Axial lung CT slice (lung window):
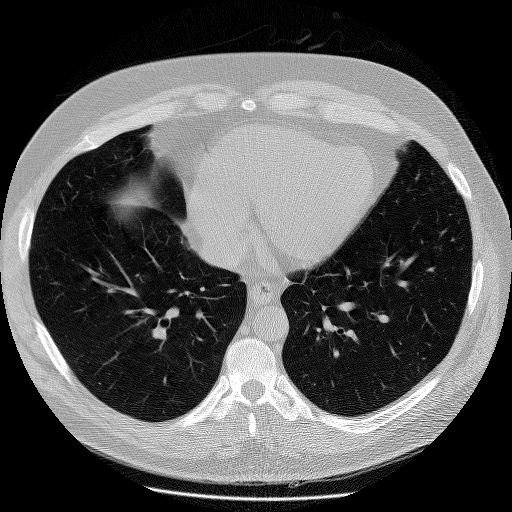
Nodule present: no